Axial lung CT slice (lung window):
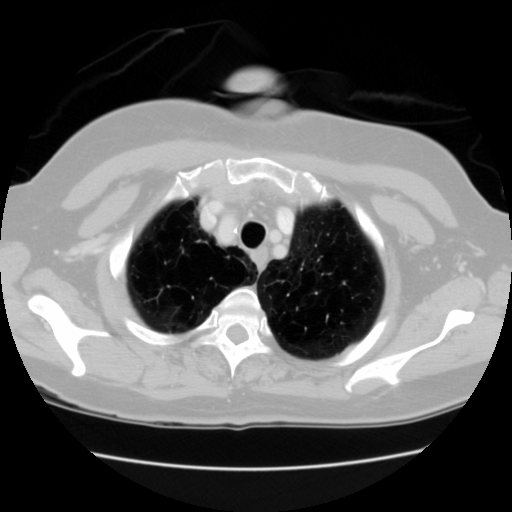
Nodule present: no